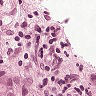
Metastatic tissue present: yes